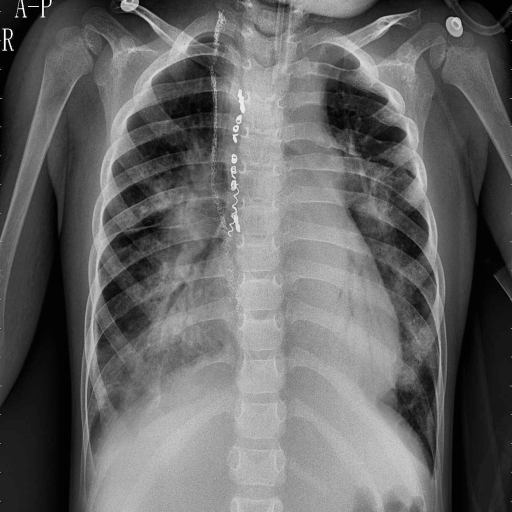
Finding: PNEUMONIA